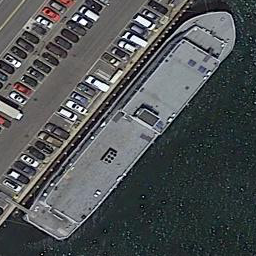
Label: civil